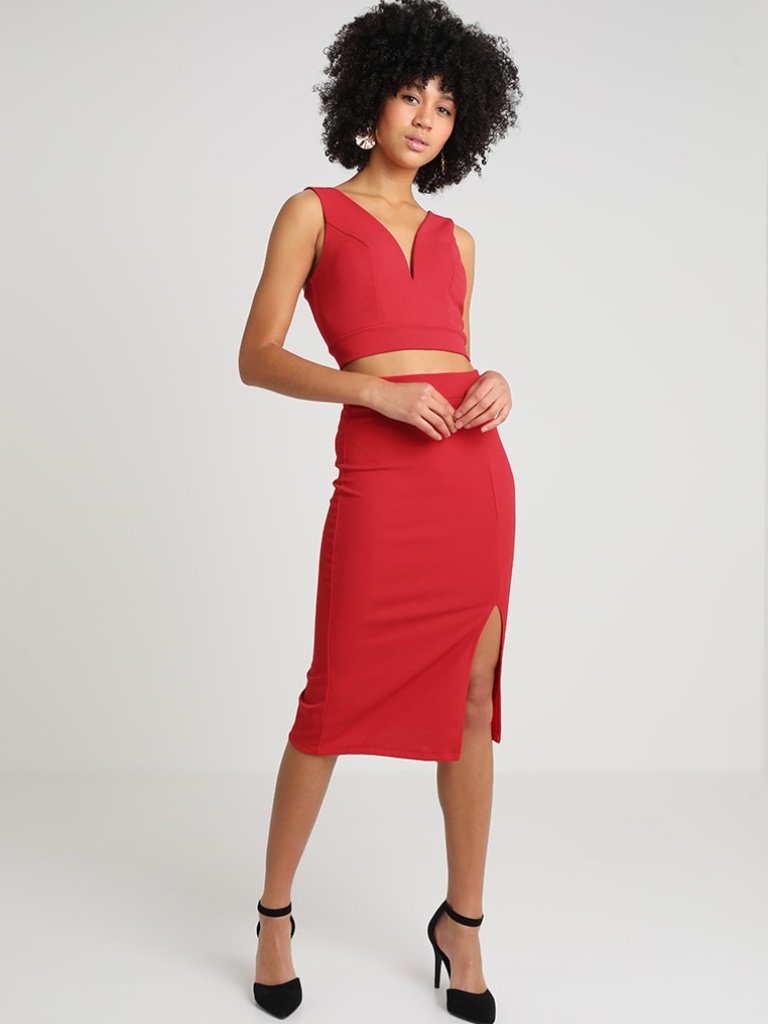
knit tight sleeveless cropped length Untucked v-neck crop